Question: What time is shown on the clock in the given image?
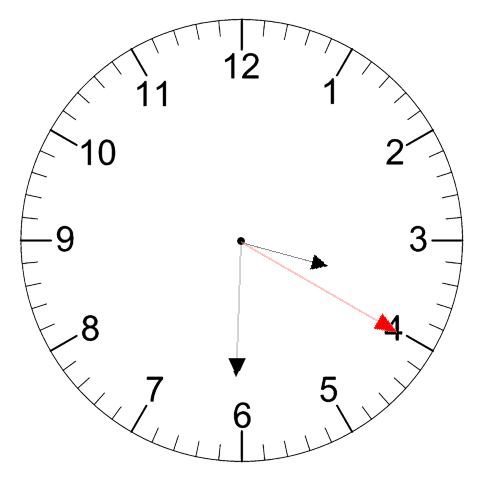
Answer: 03:30:20